Question: I have a business requirement to move the little blue thingie like this:
(I guess this behavior is somewhere inside GXT which should be overridden, if possible..)

So it should be INSIDE the text field, before the text. I searched google, without success. I have no idea where to start :)
Thanks in advance!
Update: I'm adding the solution as an answer
Anybody has an idea on how to apply this custom CSS to the colum elements? Thanks!
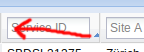
Answer: Okay, the solution is as here:
'''
ColumnConfig<?, String> column;
column.setColumnHeaderClassName("gridcolumnheader");
'''
CSS:
'''
.gridcolumnheader img{
position: absolute;
top: 15px;
left: 5px;
}
.gridcolumnheader input{
padding-left: 10px;
}
'''
This basically targets the column header, and targets seperately the img and the input tag.